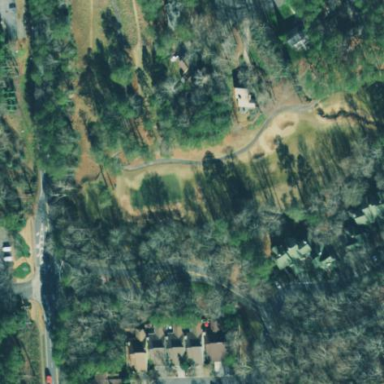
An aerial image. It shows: Rough grassy area used for golf.